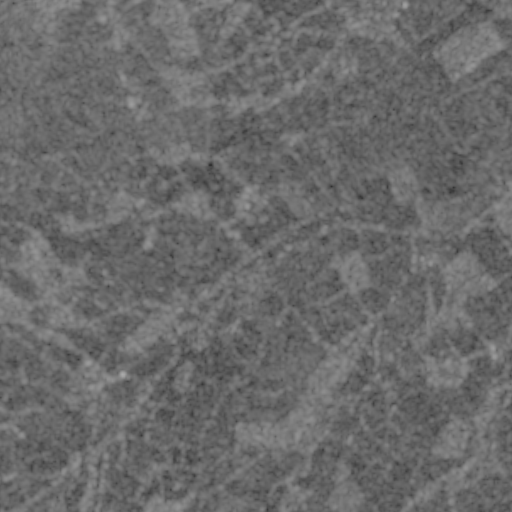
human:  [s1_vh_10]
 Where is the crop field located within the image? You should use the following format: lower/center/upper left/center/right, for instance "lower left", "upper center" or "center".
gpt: The crop field is located in the lower right of the image.
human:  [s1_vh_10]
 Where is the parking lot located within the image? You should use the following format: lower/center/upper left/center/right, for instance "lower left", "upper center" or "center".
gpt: The parking lot is located in the lower center of the image.
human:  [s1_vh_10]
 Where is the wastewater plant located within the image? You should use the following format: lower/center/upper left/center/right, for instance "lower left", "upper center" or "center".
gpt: The wastewater plant is located in the lower left of the image.
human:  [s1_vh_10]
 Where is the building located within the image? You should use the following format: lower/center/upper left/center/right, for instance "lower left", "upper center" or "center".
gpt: There is no building in the image.

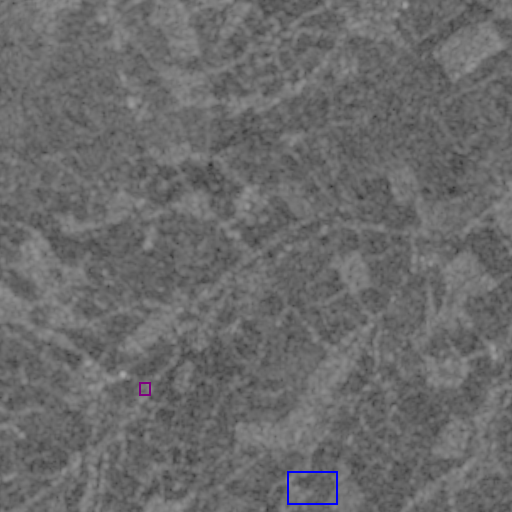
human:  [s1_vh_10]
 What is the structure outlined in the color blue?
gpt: The structure outlined in blue is a crop field.
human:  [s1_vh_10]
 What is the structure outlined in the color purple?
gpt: The structure outlined in purple is a wastewater plant.
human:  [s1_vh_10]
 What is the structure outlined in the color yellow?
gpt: There is no yellow outline.